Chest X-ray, PA view. Patient: 40 years old, sex M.
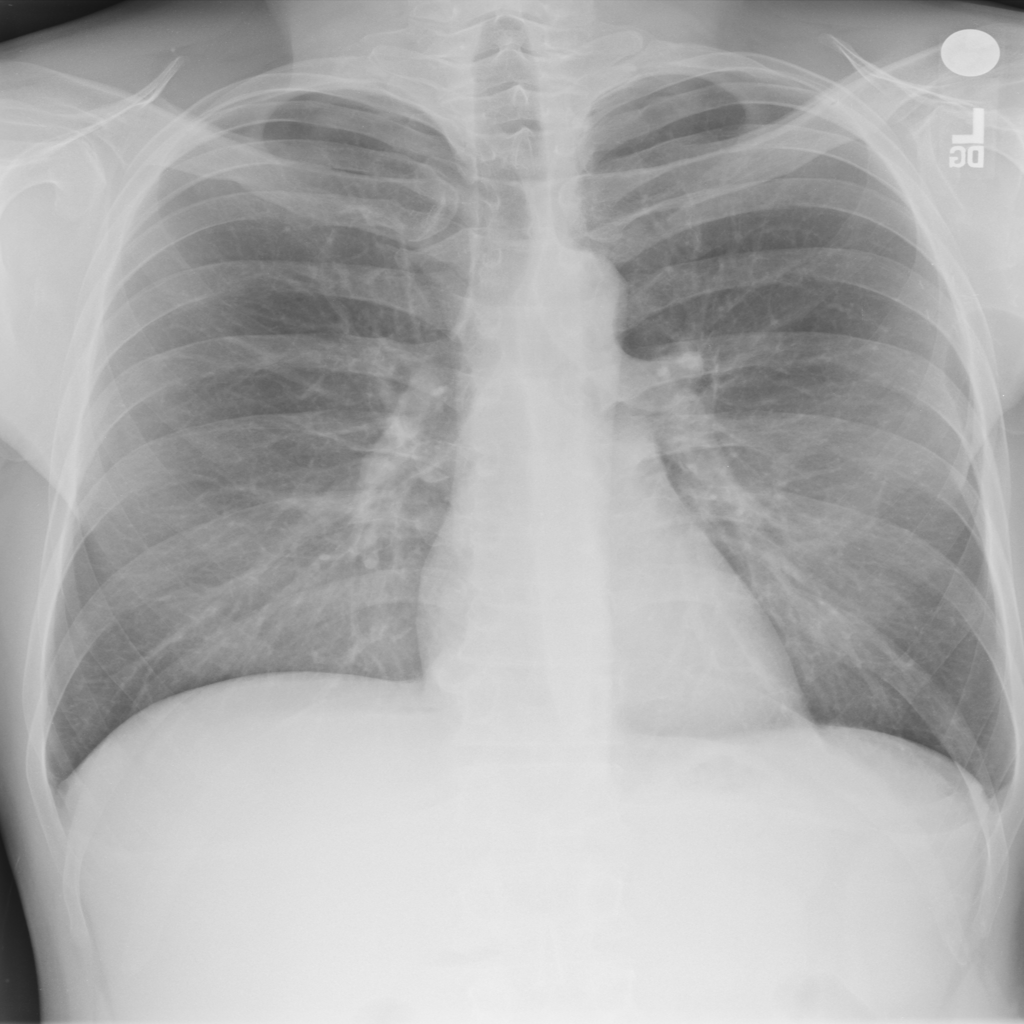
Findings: No Finding